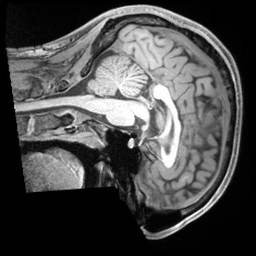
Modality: T1w
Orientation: sagittal
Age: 23
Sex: male
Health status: ill
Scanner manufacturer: siemens
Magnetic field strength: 3 T
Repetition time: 2.2 s
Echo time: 0.00218 s